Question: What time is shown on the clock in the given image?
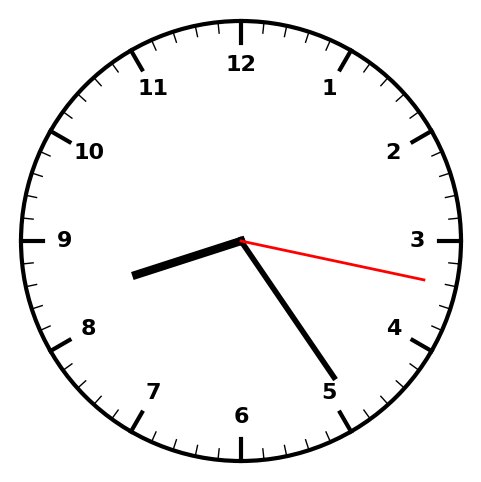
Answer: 08:24:17